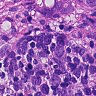
Metastatic tissue present: yes